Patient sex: M
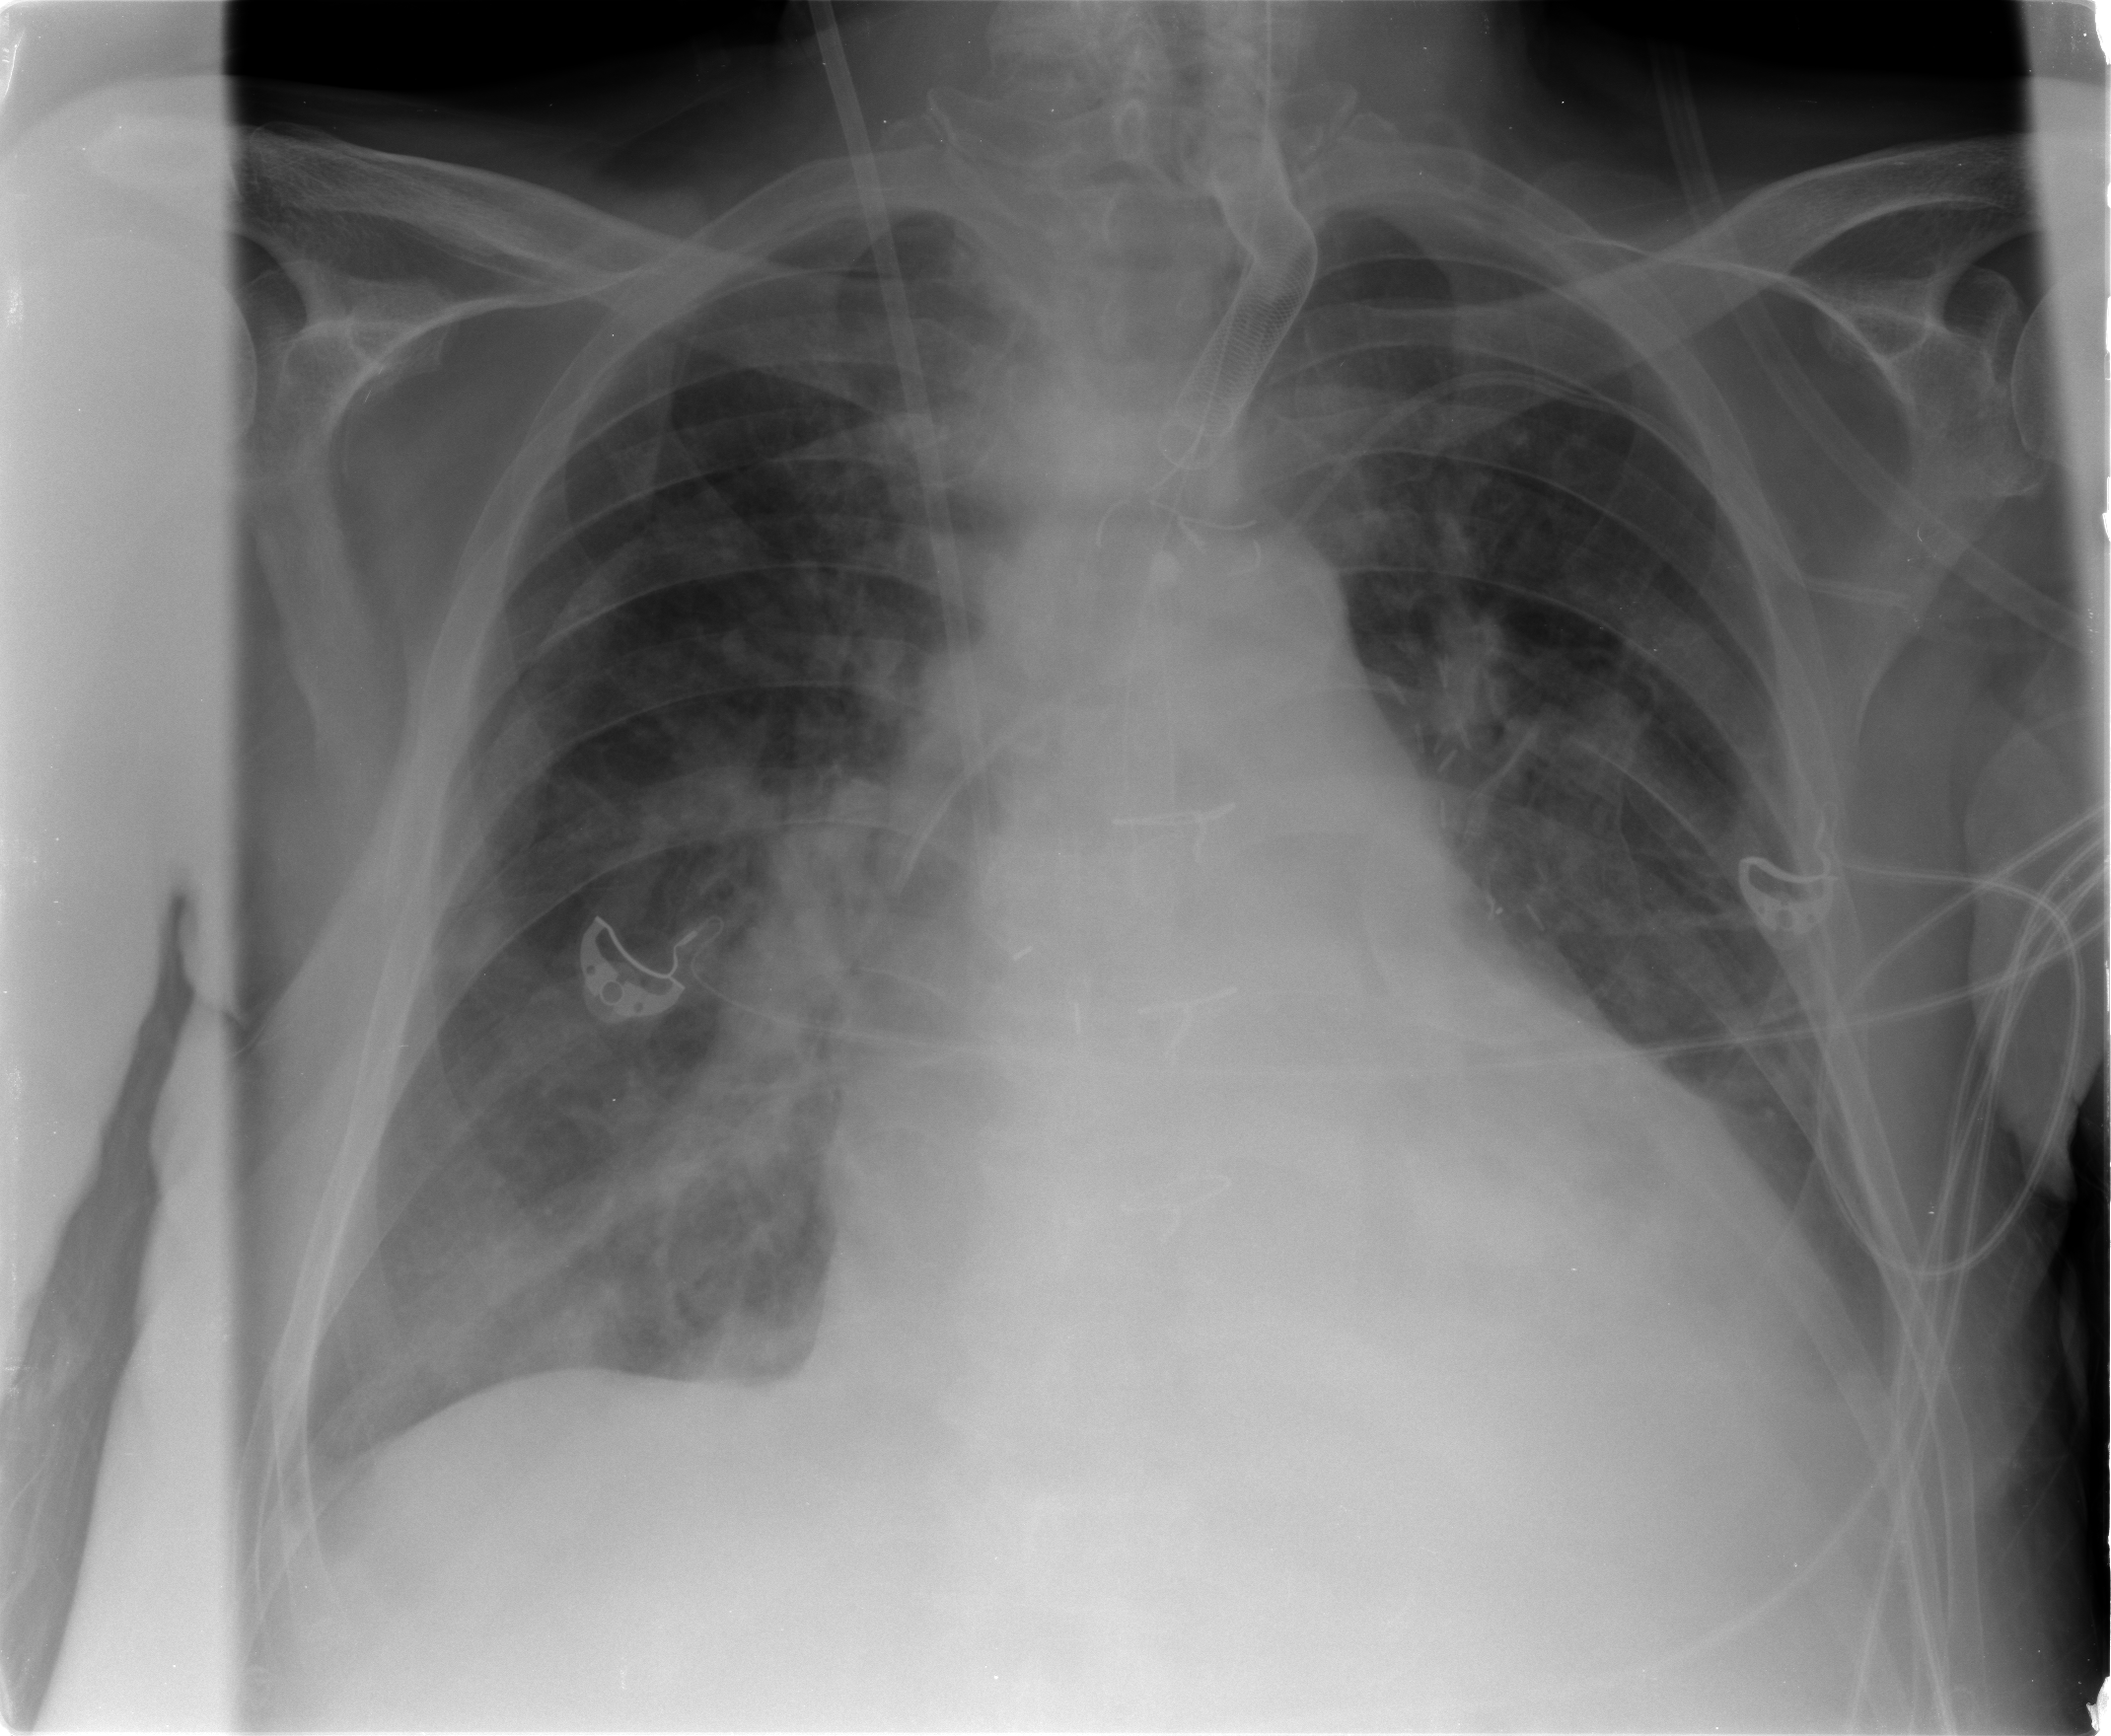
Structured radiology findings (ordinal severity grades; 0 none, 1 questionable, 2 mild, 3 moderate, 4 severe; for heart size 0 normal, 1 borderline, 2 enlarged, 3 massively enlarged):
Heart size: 3
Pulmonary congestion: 3
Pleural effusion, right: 2
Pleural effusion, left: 1
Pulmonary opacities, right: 2
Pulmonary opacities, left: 2
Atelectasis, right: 2
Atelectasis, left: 2